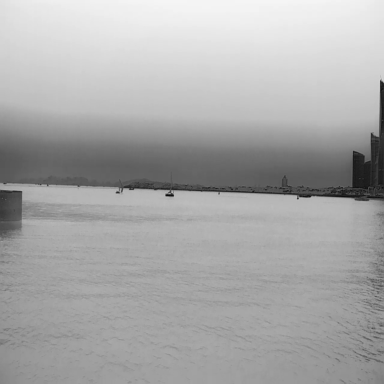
There are six objects shown in the infrared image, including two container_ships, two sailboats, and two bulk_carriers.